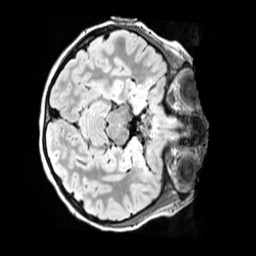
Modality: FLAIR
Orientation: axial
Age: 9
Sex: female
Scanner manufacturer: siemens
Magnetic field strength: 3 T
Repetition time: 5 s
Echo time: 0.388 s